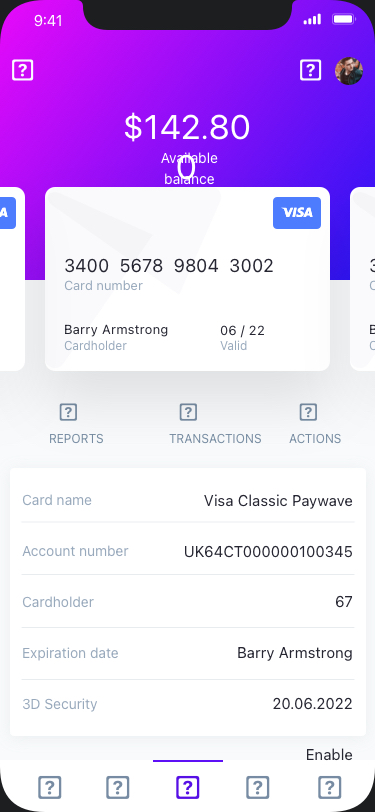
Text in this UI design:



Card name
Account number
Cardholder
Expiration date
3D Security
Visa Classic Paywave
UK64CT00000010034567
Barry Armstrong
20.06.2022
Enable
Valid
06 / 22
Cardholder
Barry Armstrong
Card number
3400  5678  9804  3002
Cardholder
Barry Armstrong
Card number
3400  5678  9804  3002
Available balance
$142.800